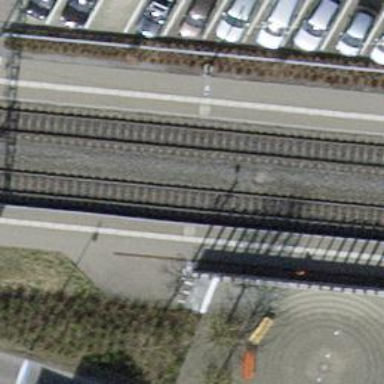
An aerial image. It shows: Stop position for public transport on the railway.